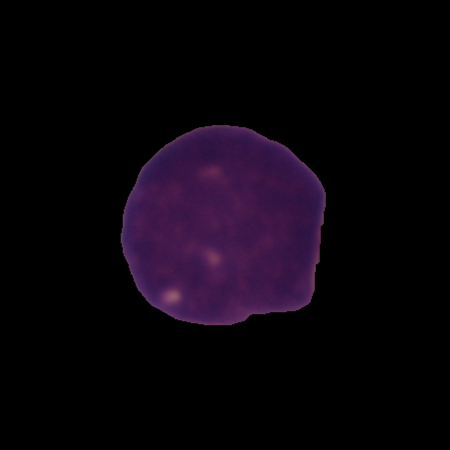
Label: healthy